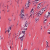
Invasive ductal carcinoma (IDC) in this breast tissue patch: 1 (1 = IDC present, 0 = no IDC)